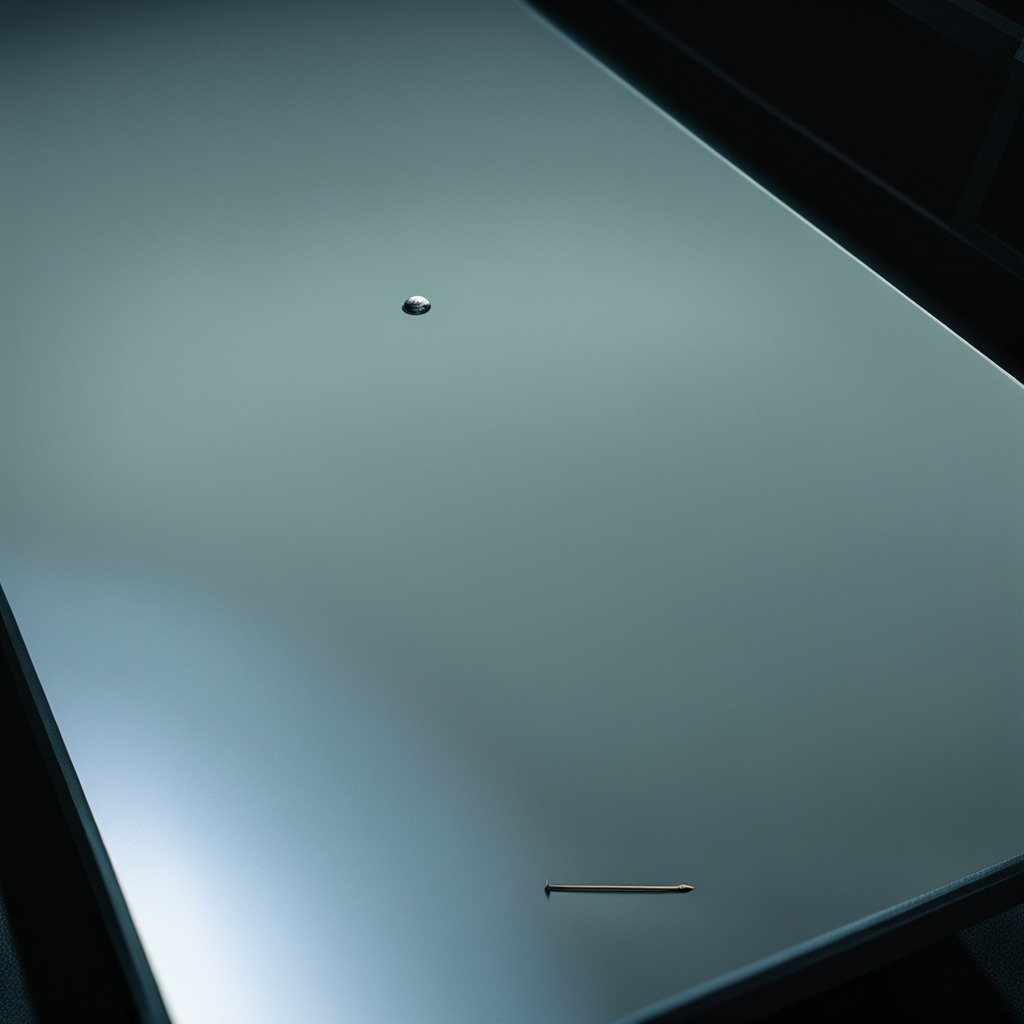
A nail is lying on a clean empty table in a railway signal maintenance room.